Field crop: maize
Growth stage: 1
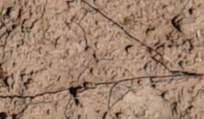
Species: lolium